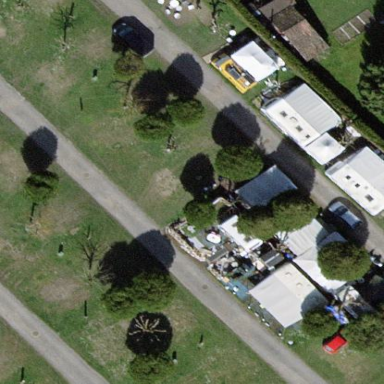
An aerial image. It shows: Camp pitch for tourism.